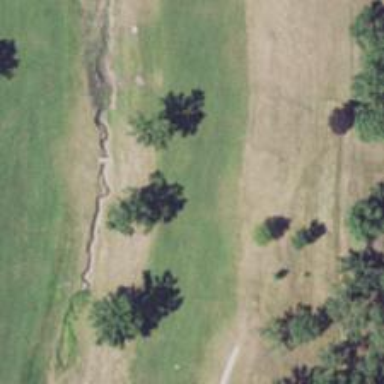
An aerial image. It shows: View of golf hole.